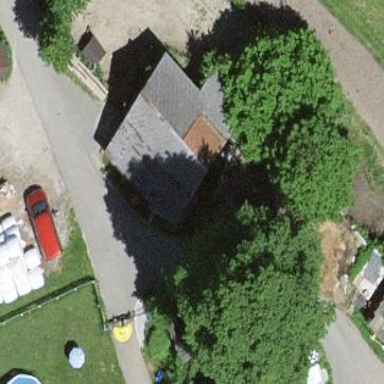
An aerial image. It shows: Barn.